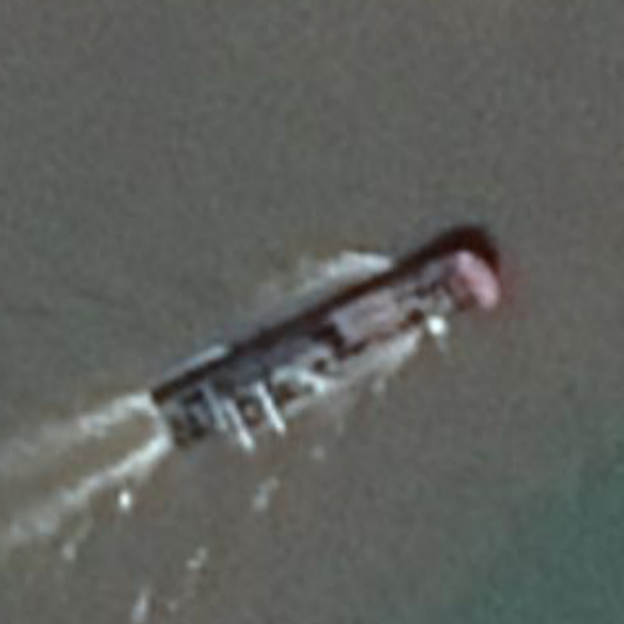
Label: civil